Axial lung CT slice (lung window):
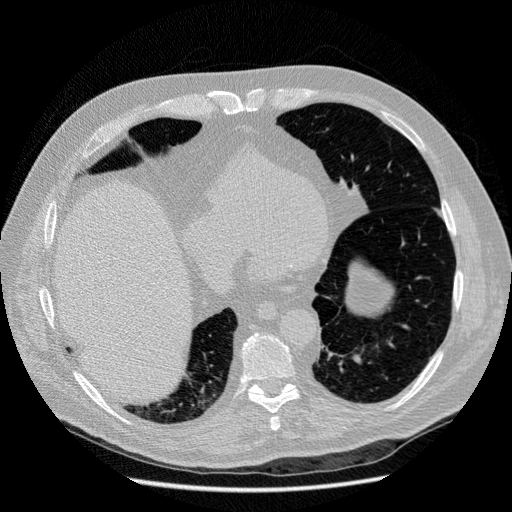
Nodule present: no